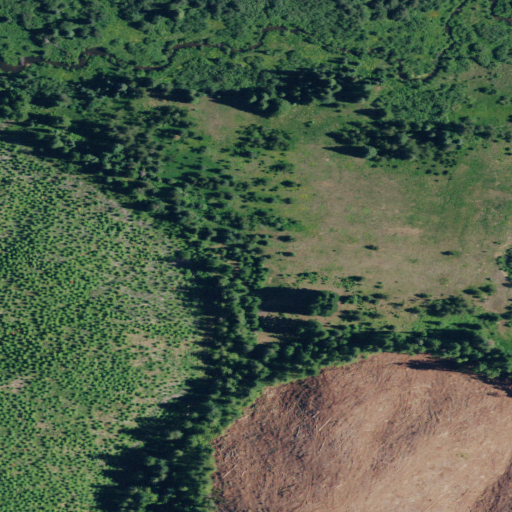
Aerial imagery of plain(s) in Idaho named Bloom Meadows containing shrub, woody wetlands, evergreen forest, grassland, and herbaceous wetlands